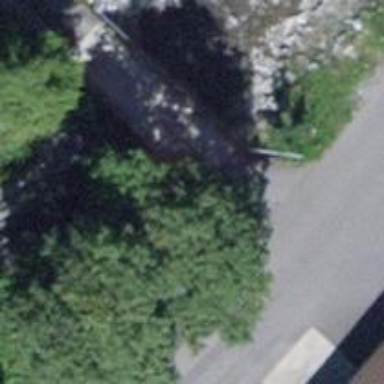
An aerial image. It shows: Track road on bridge.